Question: I am trying to create a library with sounds in it, but I cant get the URIs to work, if I use a online uri like
'''
new Uri("http://www.archive.org/download/BrahmsViolinConcerto-Heifetz/03Iii.AllegroGiocosoMaNonTroppoVivace.mp3")
'''
it works fine, so the issue is linking correctly to my folders in my project
My in my WP Game Librarys folder I have \Sounds\letters and in that folder is a sound named a.wma
My Method for loading this is
'''
public void PlayLetter(string letter)
{
try
{
Initialize();
FrameworkDispatcher.Update();
var uri = new Uri(@"/Sounds/letters/" + letter + ".wma", UriKind.Relative);
var song = Song.FromUri("sound", uri);
MediaPlayer.Play(song);
}
catch(Exception e)
{
Console.WriteLine(e.ToString());
}
}
'''
And I of course give it string "a" as a parameter when it fails
I have also included the sound file in my project like

I just get a
> A first chance exception of type 'System.InvalidOperationException' occurred in Microsoft.Xna.Framework.dll
But its an uri problem I am certain as I tried a online URI that worked just fine
Also I am in doubt of 2 things, is MediaPlayer the right thing to use in a game? And can a library play sounds (Or even contain them)
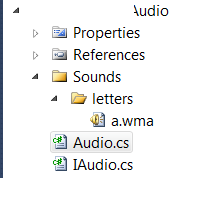
Answer: The typical thing in XNA would be to use a SoundEffectInstance:
<URL>
Unfortunately SoundEffectInstance only works with wav files. If you want to play back longer music files - you can use a MediaElement - but that allows for playback of a single compressed audio file at a time only. Another option might be to play compressed from the MediaLibrary using the MediaPlayer class. You could also save your own compressed audio file in the MediaLibrary to play it from there. See:
<URL>